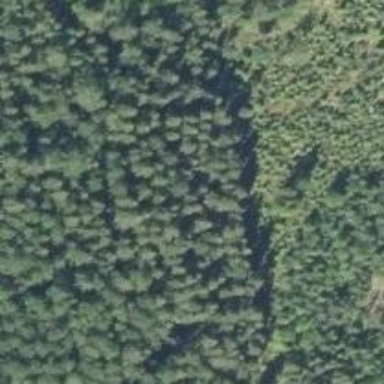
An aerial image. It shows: Mixed woodland area with various types of leaves.